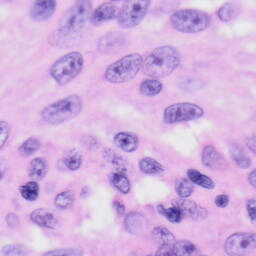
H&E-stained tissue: Skin